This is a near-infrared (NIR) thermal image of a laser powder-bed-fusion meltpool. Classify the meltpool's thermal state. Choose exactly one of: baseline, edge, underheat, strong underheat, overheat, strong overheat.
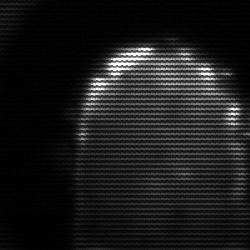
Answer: baseline